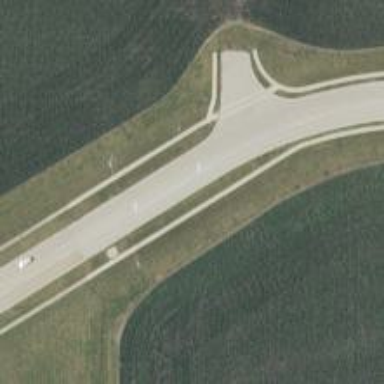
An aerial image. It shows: Road marking with turn dashes.